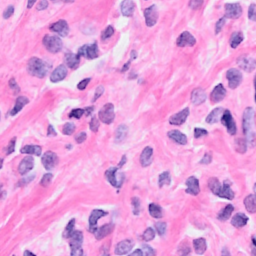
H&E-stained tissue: Breast